Interaction volume radius: 5 \u00c5
Interaction volume height: 10 \u00c5
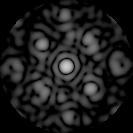
Disorder parameter: 0.6066